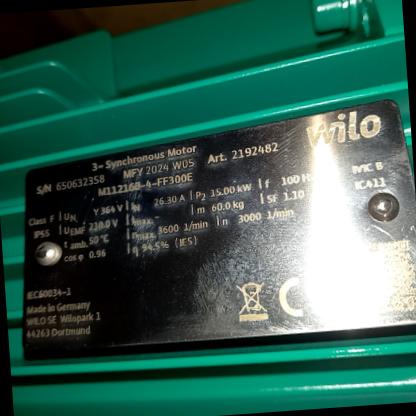
Klasa: tabliczka-znamionowa